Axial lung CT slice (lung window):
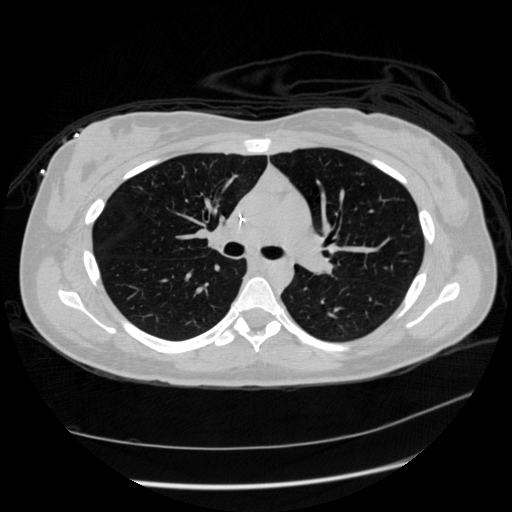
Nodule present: no